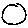
Label: circle